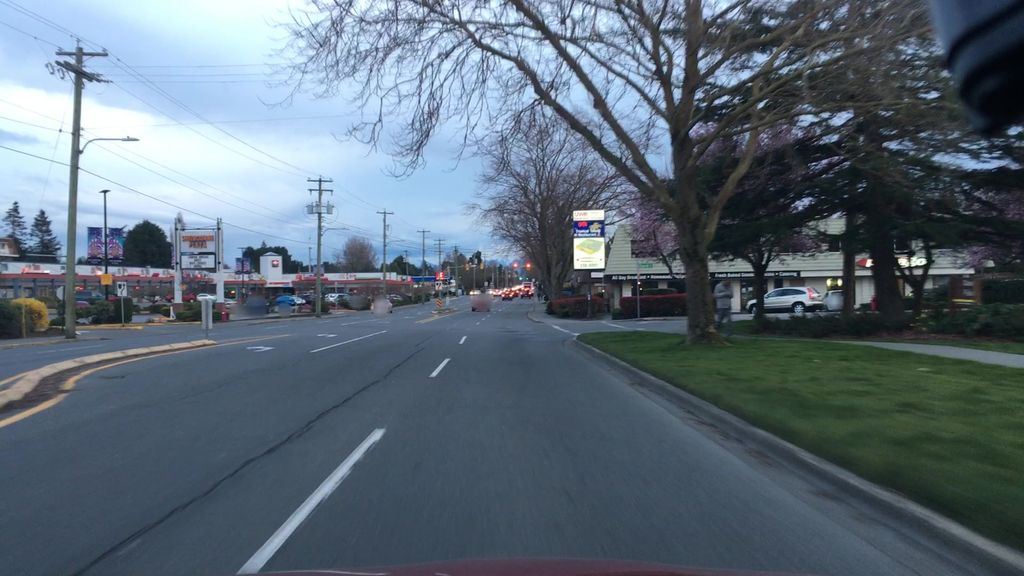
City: victoria